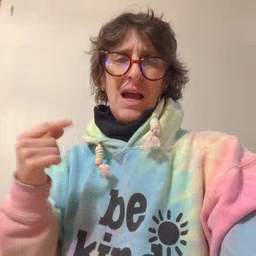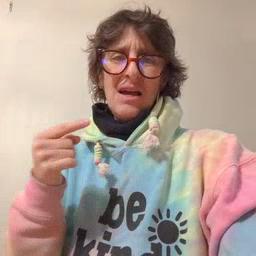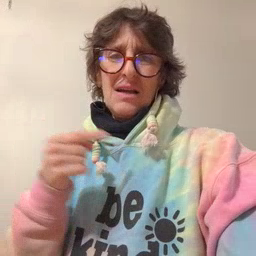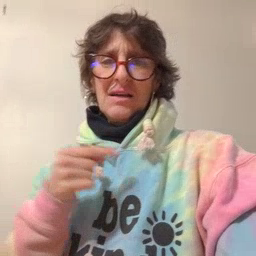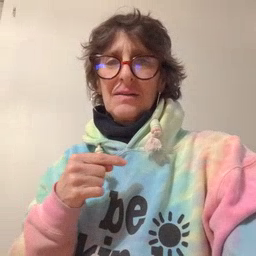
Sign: owie